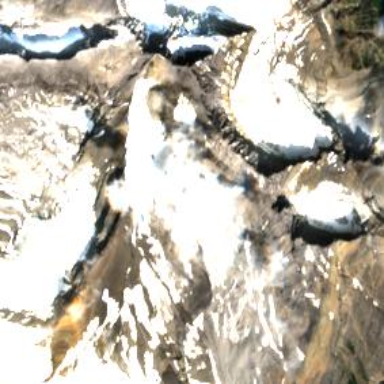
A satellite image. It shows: Stunning view of glacier.